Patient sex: F
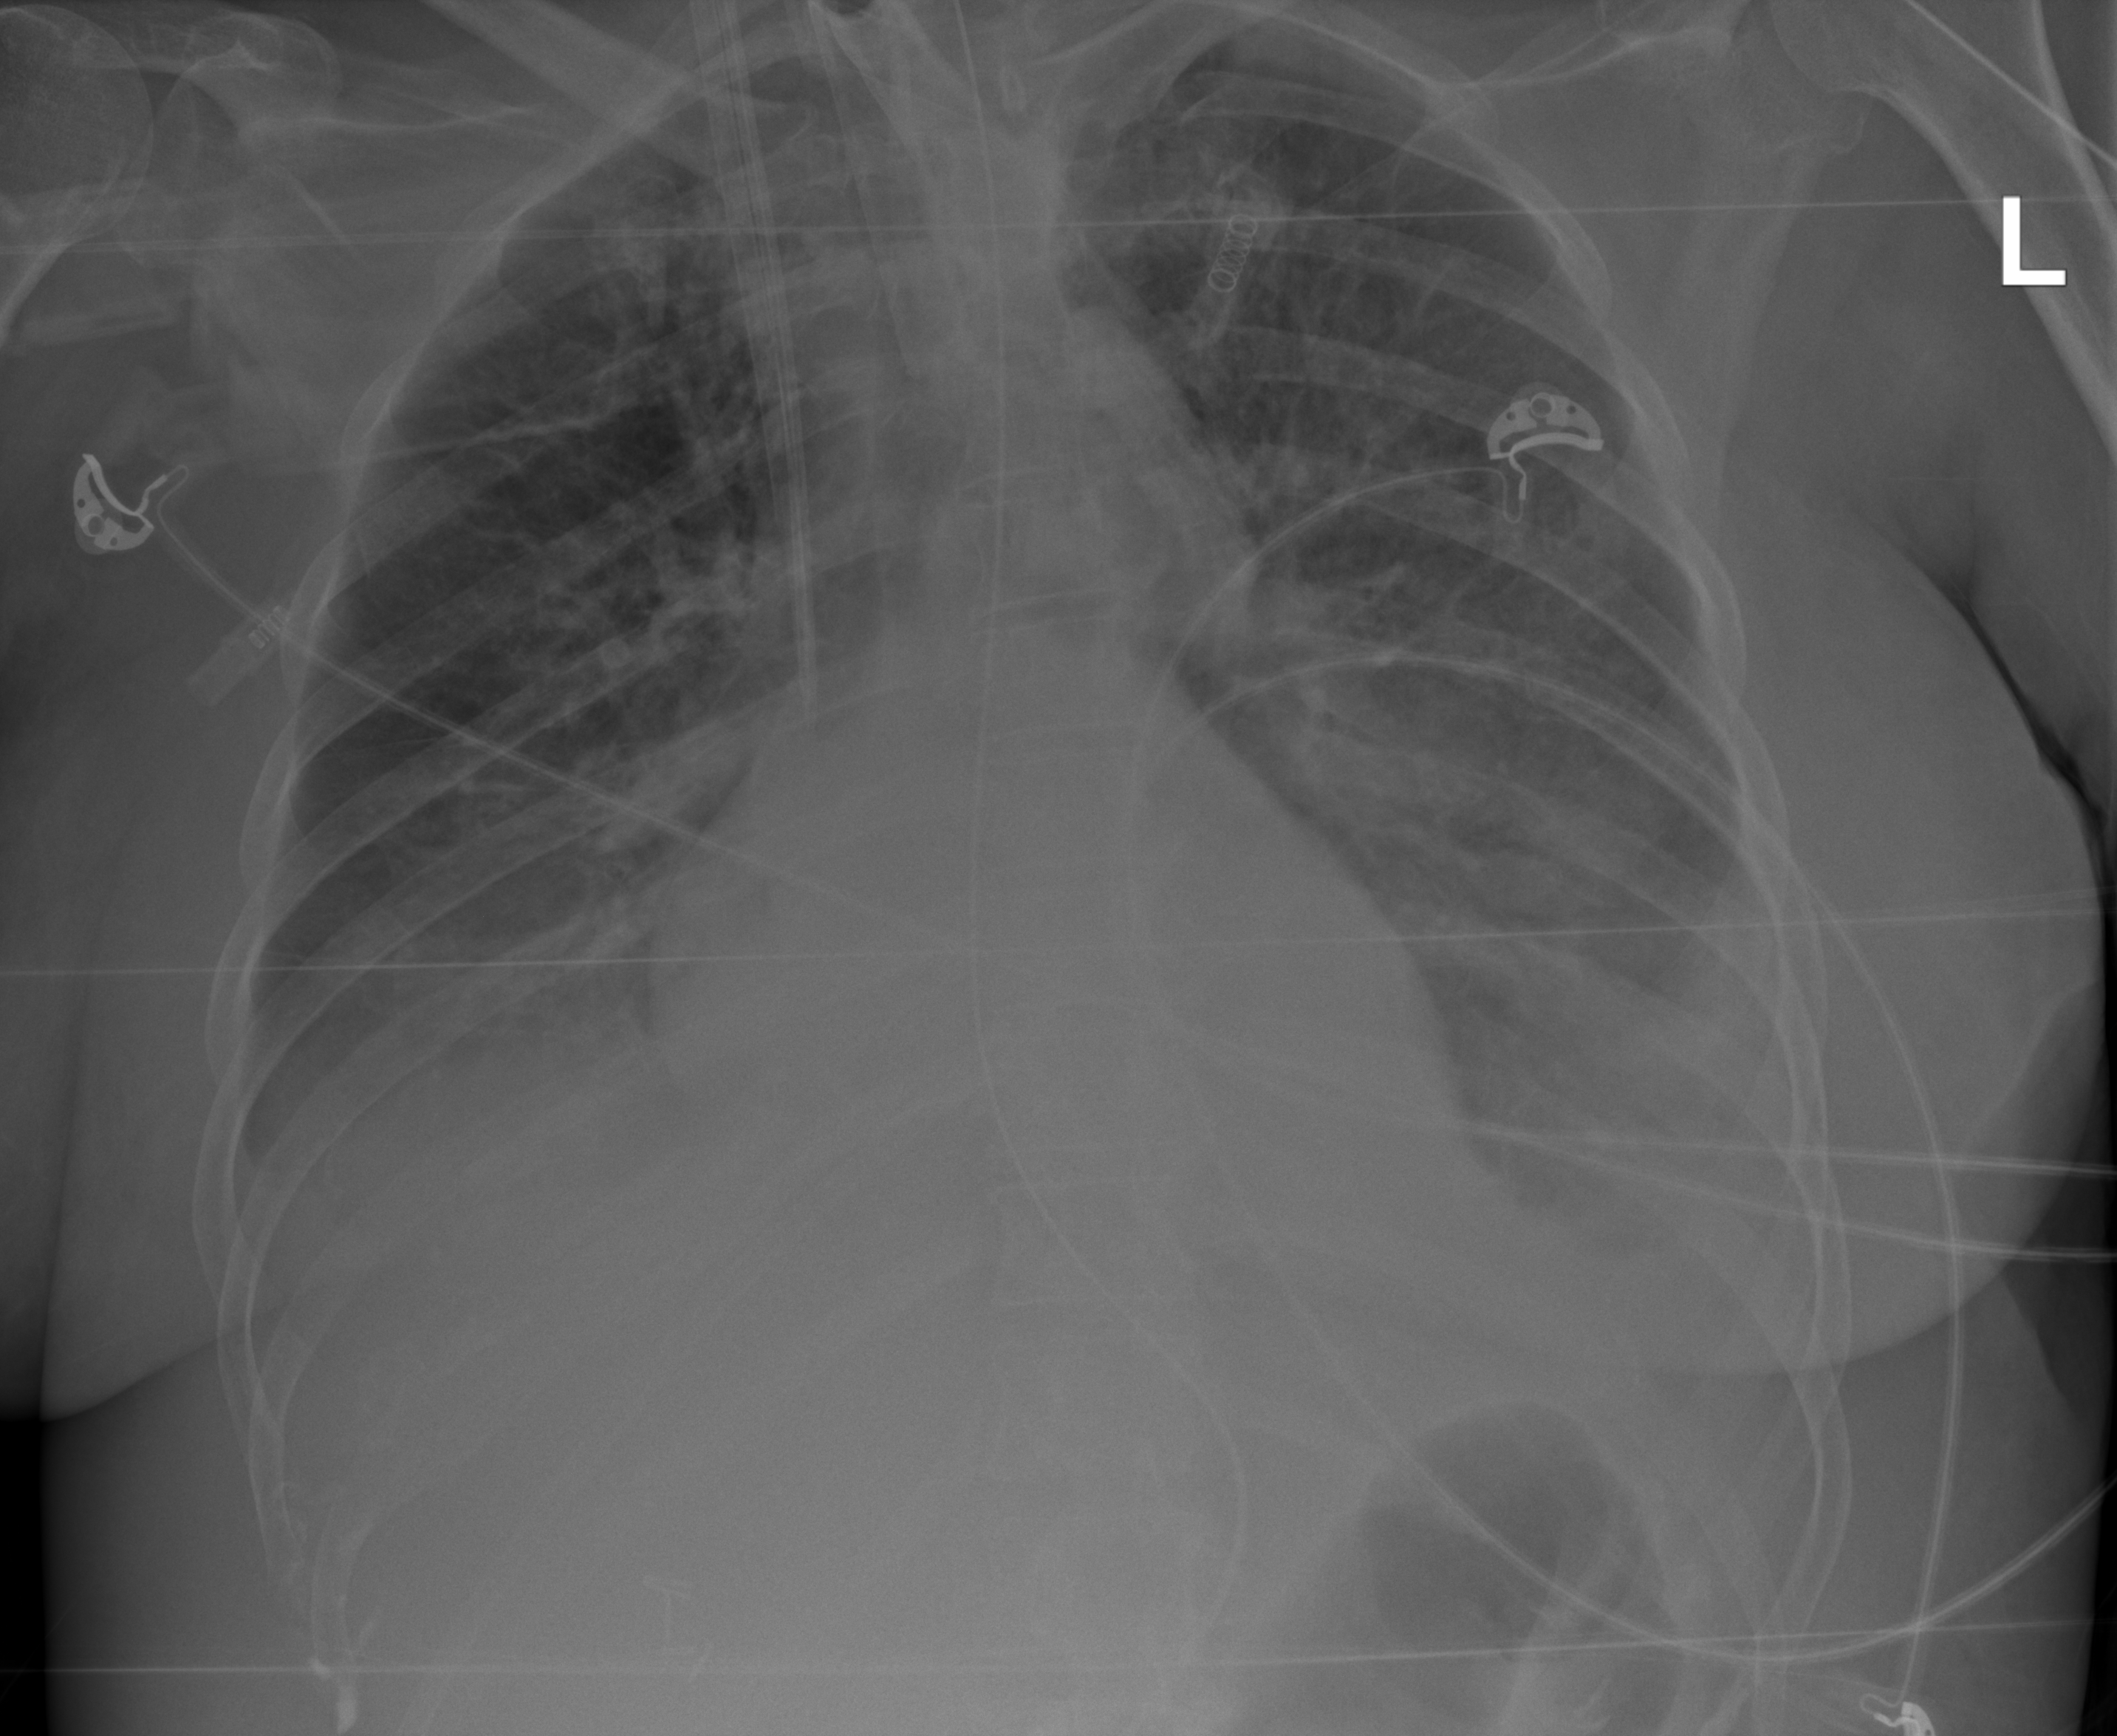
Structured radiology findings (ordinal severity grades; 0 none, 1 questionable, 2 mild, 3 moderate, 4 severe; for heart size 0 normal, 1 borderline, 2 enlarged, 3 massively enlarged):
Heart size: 0
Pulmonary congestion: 2
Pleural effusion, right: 3
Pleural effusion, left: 3
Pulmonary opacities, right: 2
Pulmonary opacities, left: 2
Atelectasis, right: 2
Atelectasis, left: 2